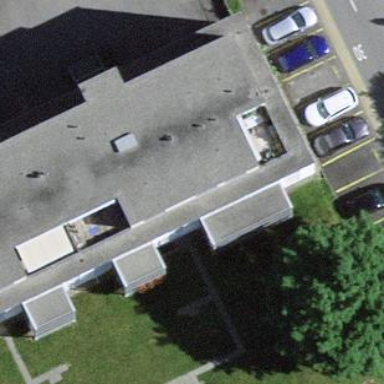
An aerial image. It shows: View of apartment building.